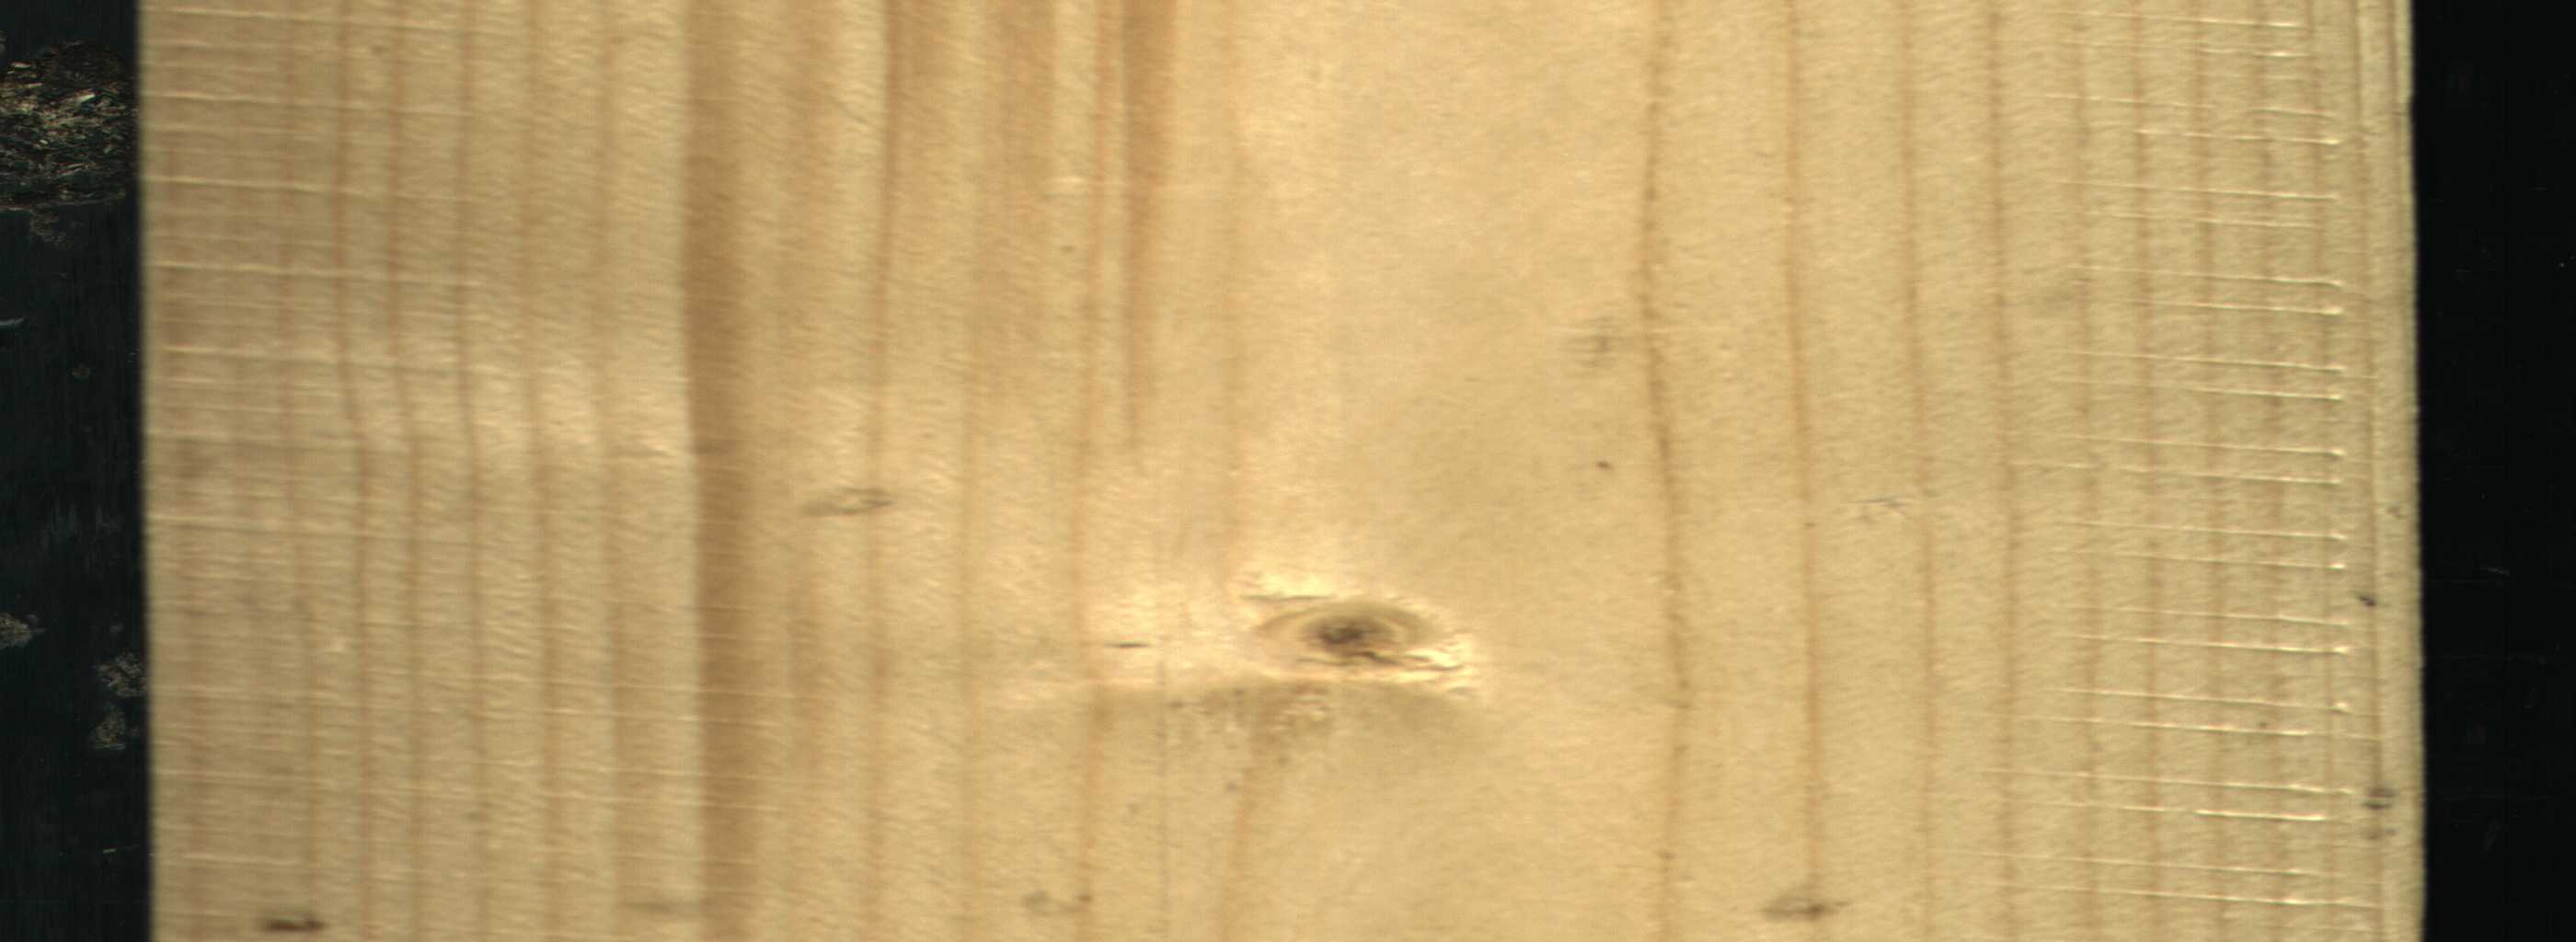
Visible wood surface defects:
Live_Knot